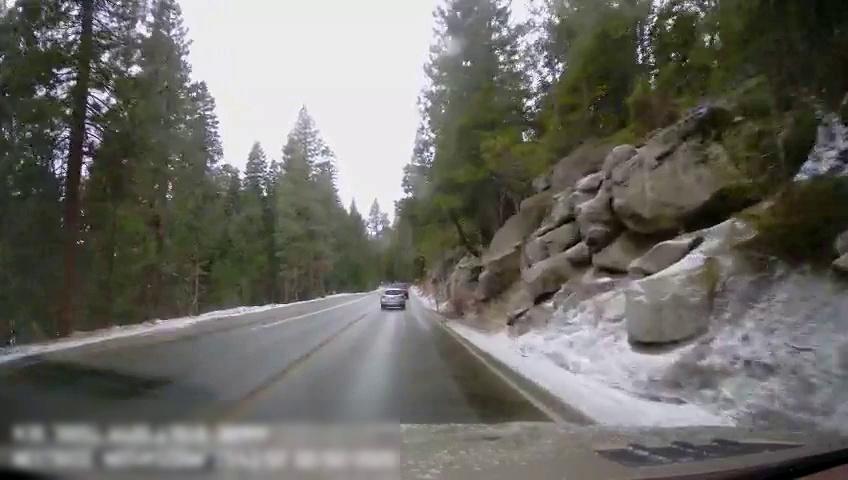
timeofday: Day
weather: Cloudy
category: Drivable Space
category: Vehicles | Truck
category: Vehicles | Car
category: Lanes | Current Lane
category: Lanes | Current Lane
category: Lanes | Opposite Lane
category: Lanes | Opposite Lane